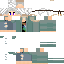
A male human skin with medium skin, wearing brown long hair dressed in a blue hoodie and black shorts, featuring a closed mouth.